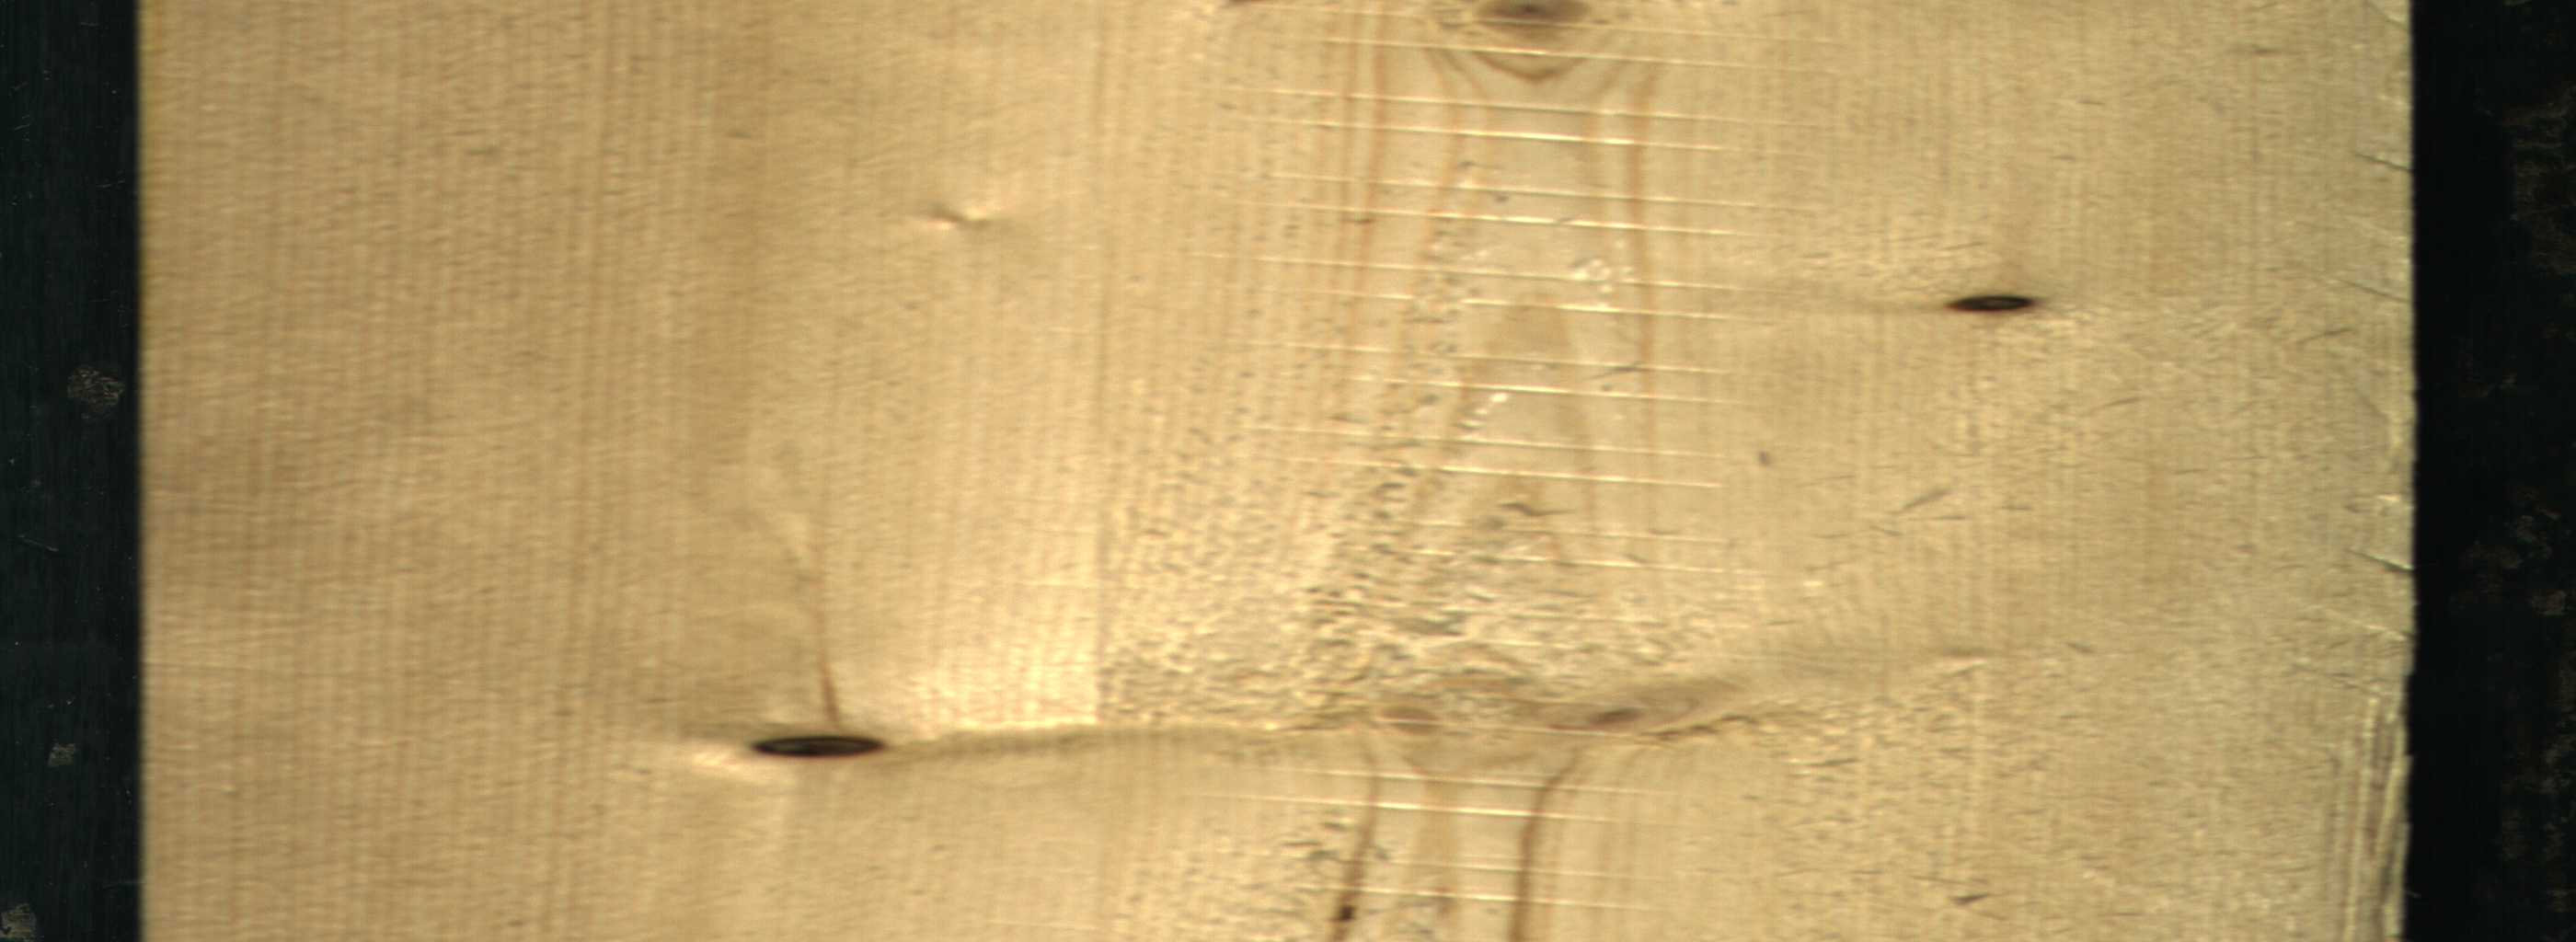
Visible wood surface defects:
Dead_Knot
Dead_Knot
Live_Knot
Live_Knot